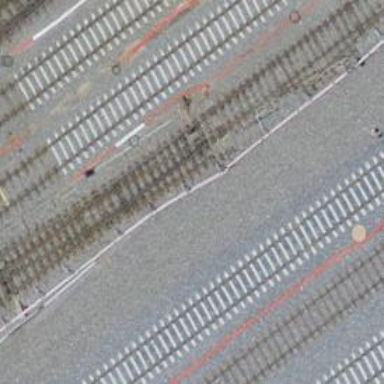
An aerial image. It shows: Disused railway yard with one track and contact line electrification system.